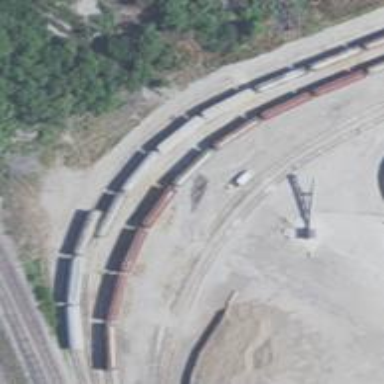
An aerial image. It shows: Rail spur service.